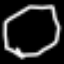
Label: octagon